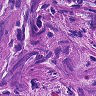
Metastatic tissue present: yes